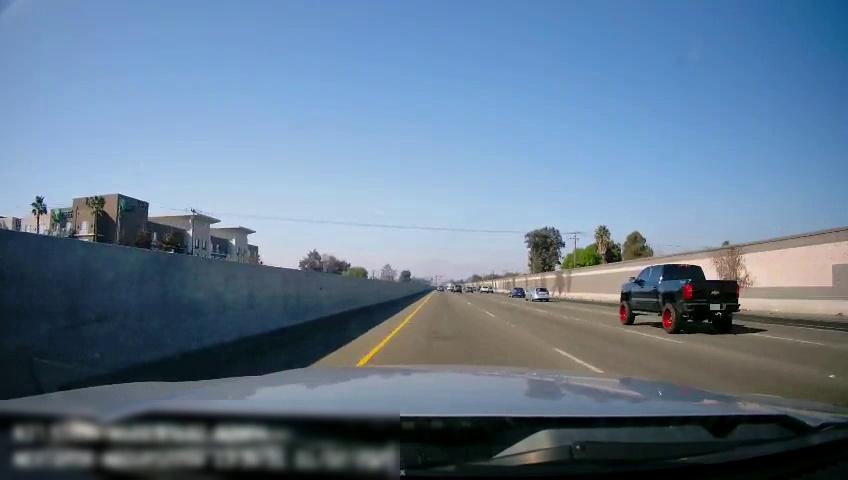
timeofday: Day
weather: Sunny
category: Drivable Space
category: Vehicles | Truck
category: Vehicles | Car
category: Vehicles | Car
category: Lanes | Current Lane
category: Lanes | Current Lane
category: Lanes | Alternate Lane
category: Lanes | Alternate Lane
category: Lanes | Alternate Lane